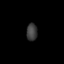
Tissue: lung
Cell type: Endothelial cells
Senescence score: 0.575
Nuclear area (px): 186
Mean DAPI intensity: 59.548